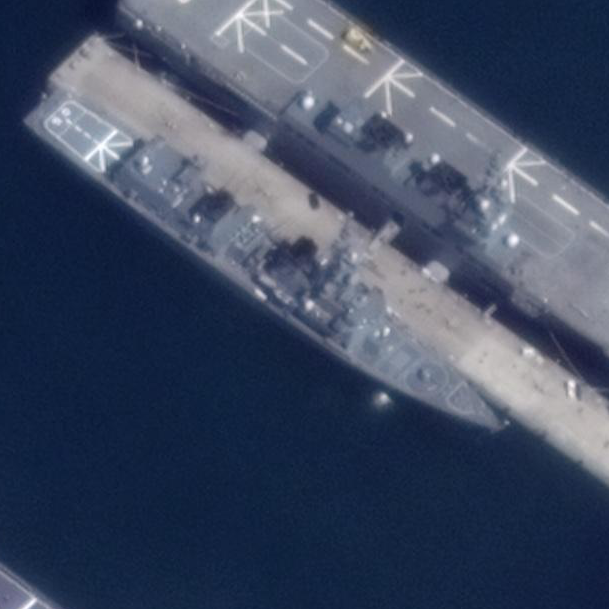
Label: Asagiri-class_destroyer